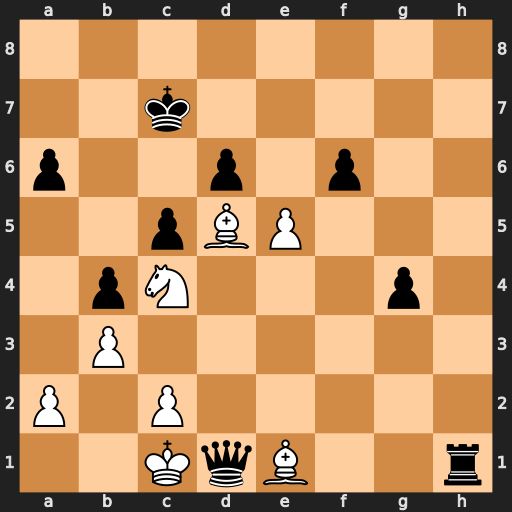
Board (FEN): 8/2k5/p2p1p2/2pBP3/1pN3p1/1P6/P1P5/2KqB2r
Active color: w
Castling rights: -
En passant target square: -
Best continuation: Kxd1 Rxe1+ Kxe1